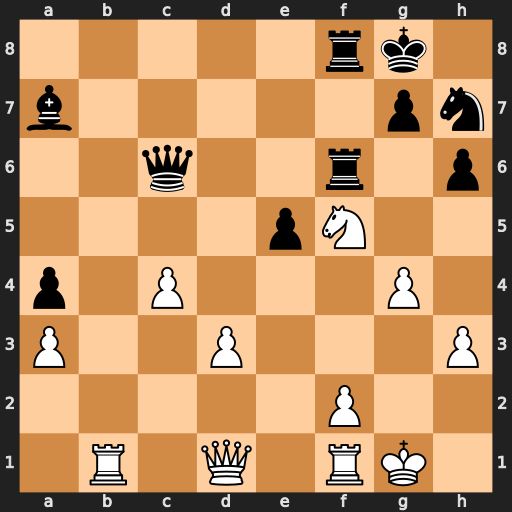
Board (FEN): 5rk1/b5pn/2q2r1p/4pN2/p1P3P1/P2P3P/5P2/1R1Q1RK1
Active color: w
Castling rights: -
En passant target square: -
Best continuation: Ne7+ Kh8 Nxc6